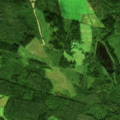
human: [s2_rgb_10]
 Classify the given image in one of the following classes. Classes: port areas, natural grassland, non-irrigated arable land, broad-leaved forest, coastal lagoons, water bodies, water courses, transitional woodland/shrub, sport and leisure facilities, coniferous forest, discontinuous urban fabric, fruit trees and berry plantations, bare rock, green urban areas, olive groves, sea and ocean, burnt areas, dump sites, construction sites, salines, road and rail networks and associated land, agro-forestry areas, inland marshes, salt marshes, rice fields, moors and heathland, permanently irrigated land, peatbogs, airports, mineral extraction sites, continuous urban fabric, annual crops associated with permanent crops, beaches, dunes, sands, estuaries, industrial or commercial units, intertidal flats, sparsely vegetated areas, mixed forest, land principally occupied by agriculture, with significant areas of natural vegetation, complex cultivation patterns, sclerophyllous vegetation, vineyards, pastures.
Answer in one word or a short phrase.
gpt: mixed forest, transitional woodland/shrub